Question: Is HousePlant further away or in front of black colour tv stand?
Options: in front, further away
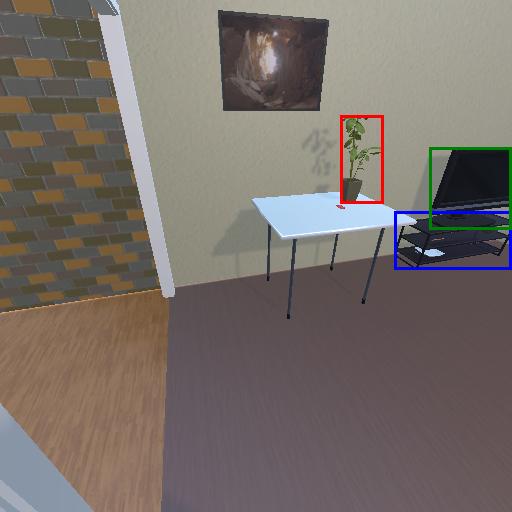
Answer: in front